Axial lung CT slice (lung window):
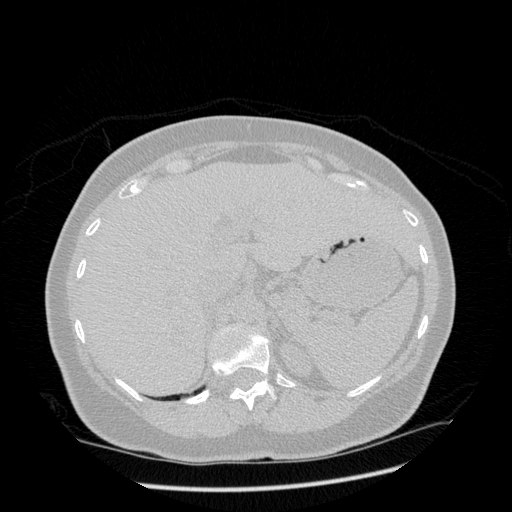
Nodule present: no